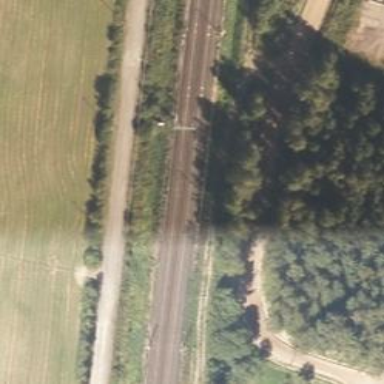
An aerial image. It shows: Railway with continuous electrified contact lines.